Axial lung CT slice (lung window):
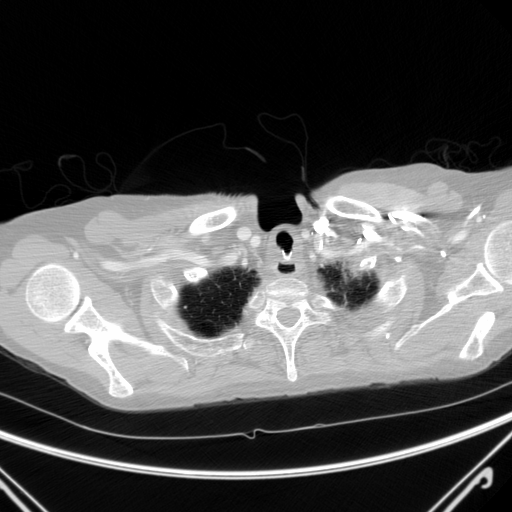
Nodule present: no